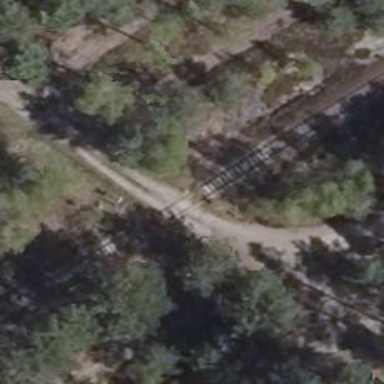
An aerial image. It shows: Railway level crossing.